Interaction volume radius: 10 \u00c5
Interaction volume height: 10 \u00c5
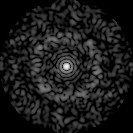
Disorder parameter: 0.8444